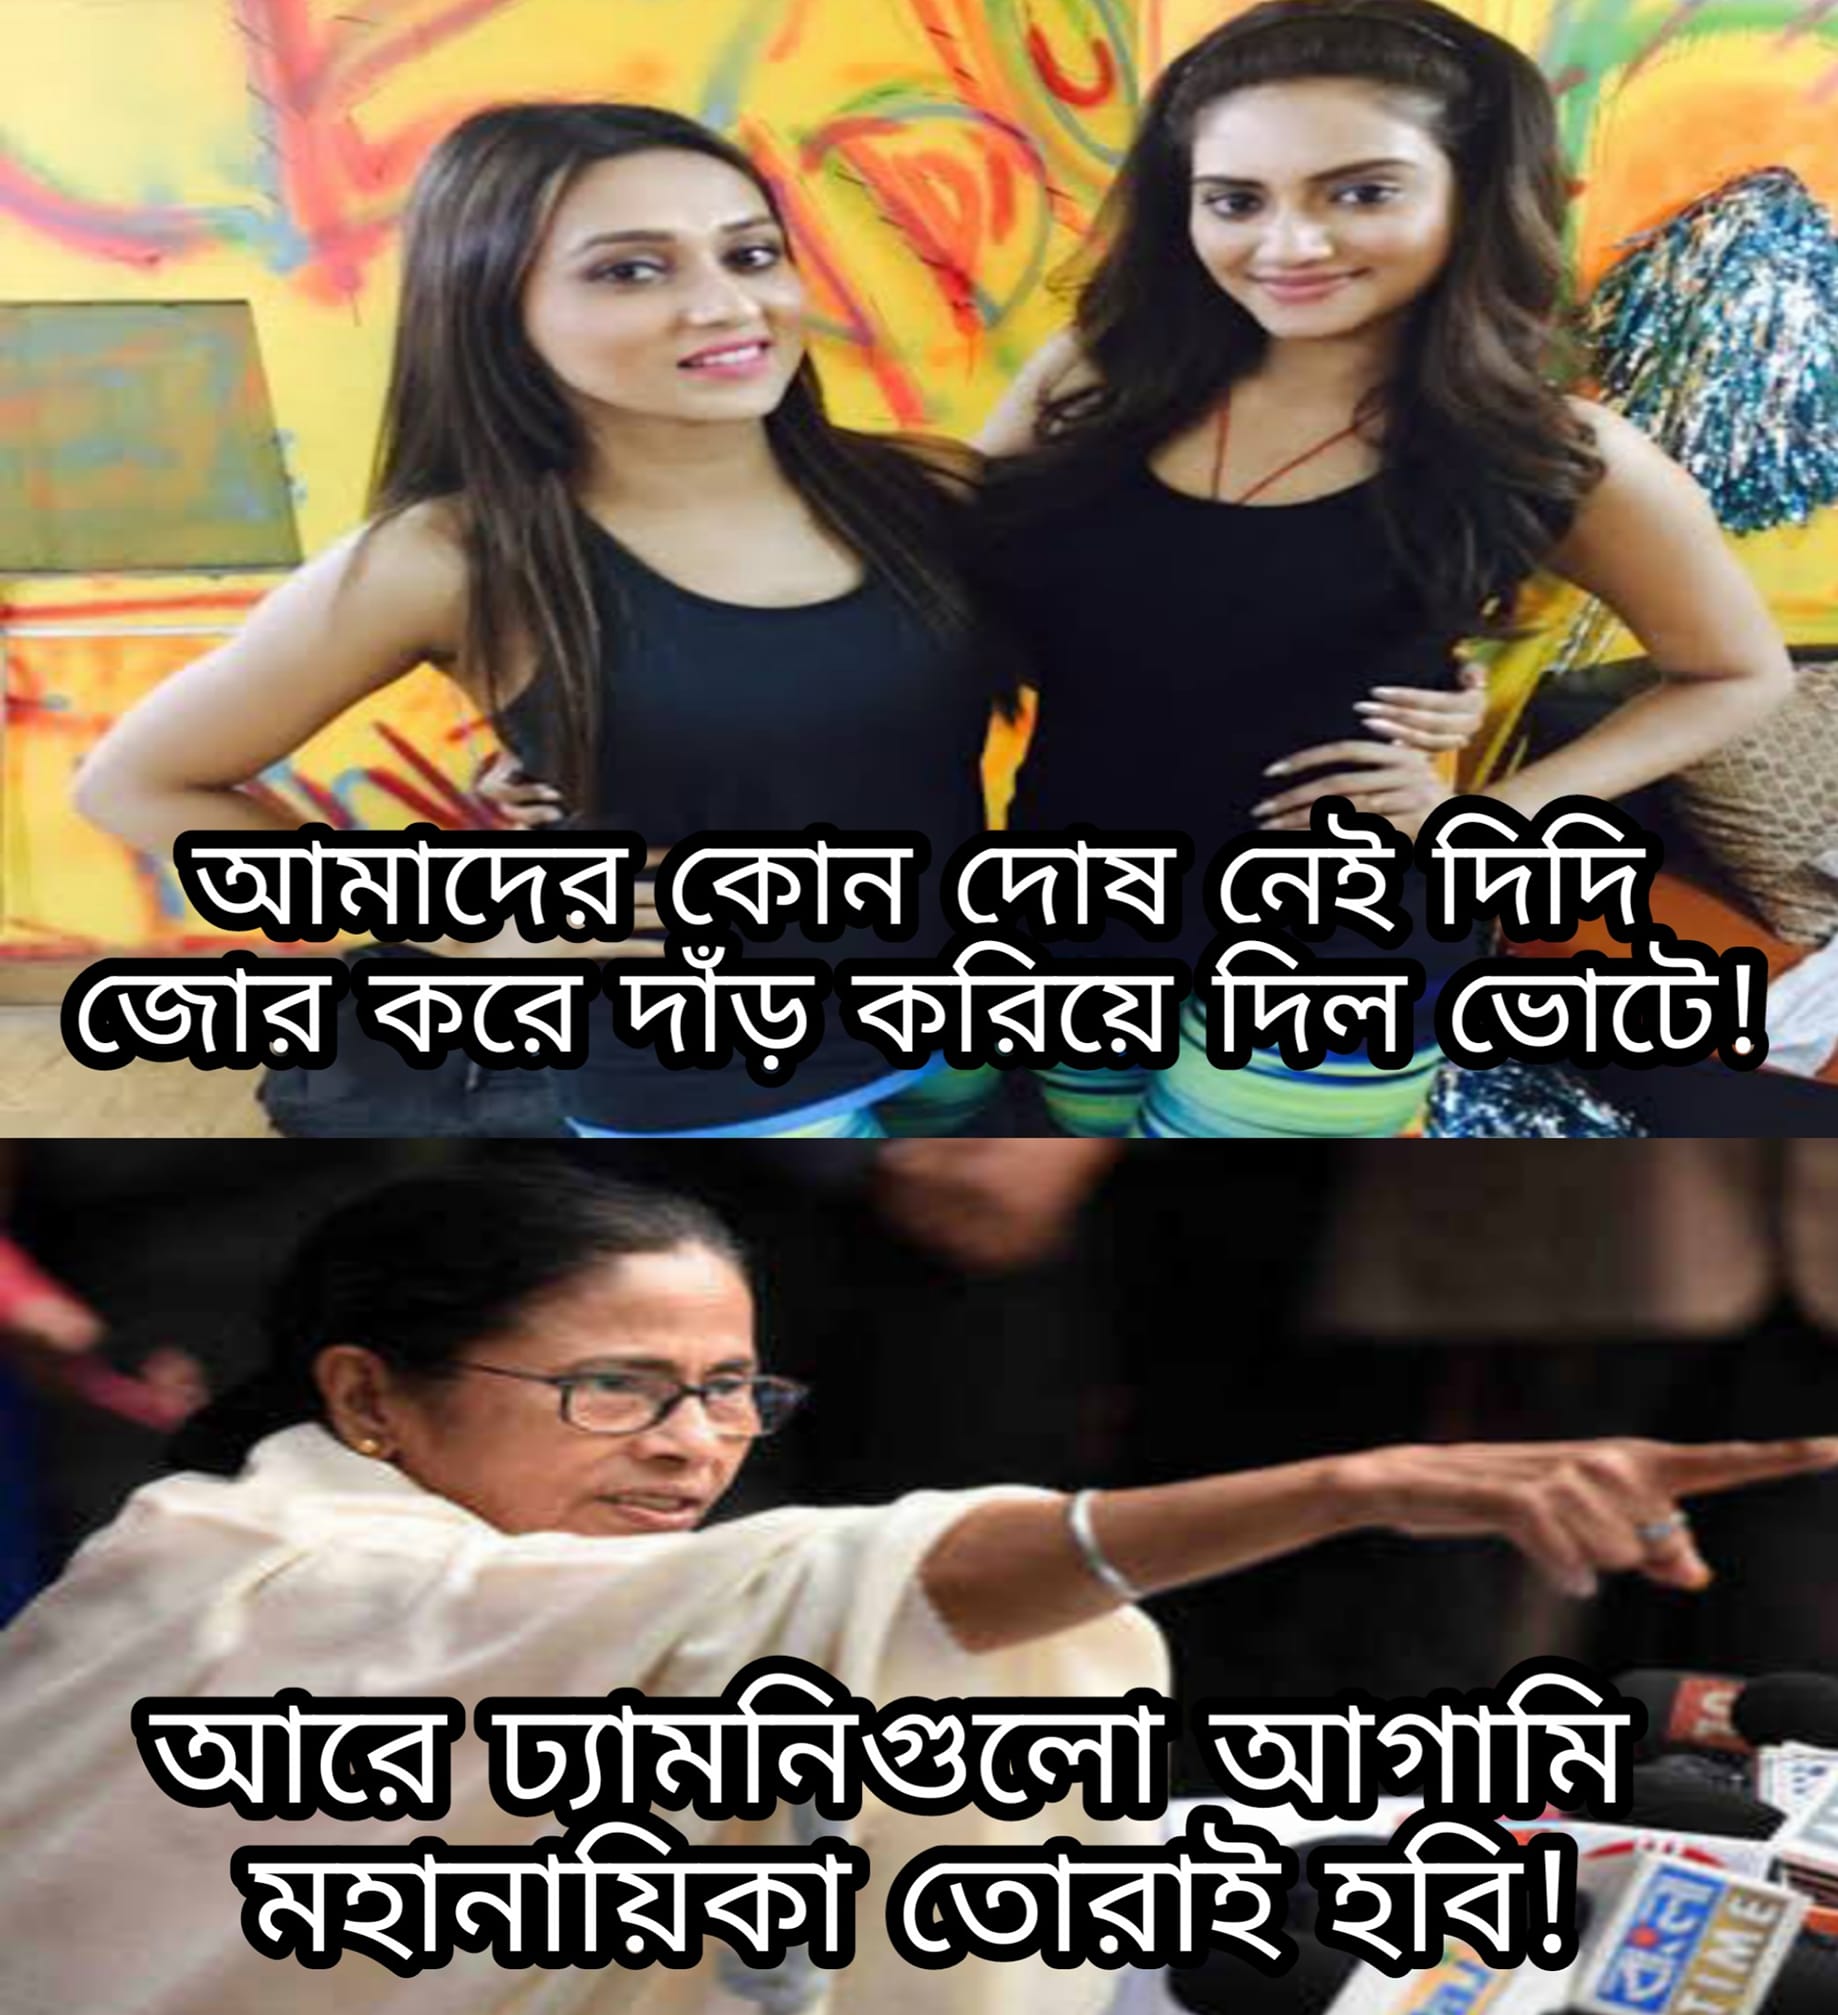
Text: আমাদের কোন দোষ নেই দিদি জোর করে দাঁড় করিয়ে দিল ভোটে ! আরে ঢ্যামনিগুলো আগামি মহানায়িকা তোরাই হবি !
Label: Hate
Hate category: Political
Targeted group: Organization